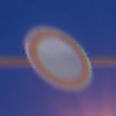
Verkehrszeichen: VerbotFahrzeugeAllerArt
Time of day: Night
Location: Outdoor (Urban)
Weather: PartlyCloudy
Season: NotSpecified
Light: Artificial